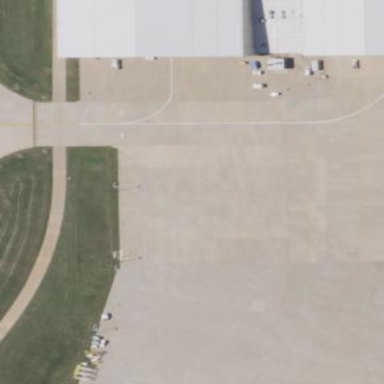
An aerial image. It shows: Apron at the airport with asphalt surface.